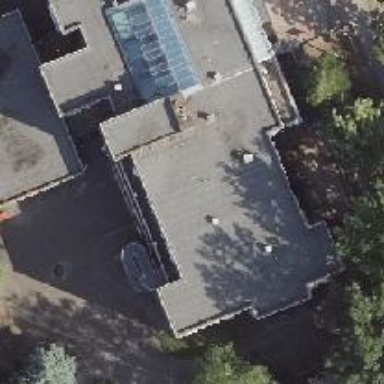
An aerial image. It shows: Kindergarten.